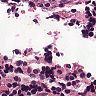
Metastatic tissue present: no